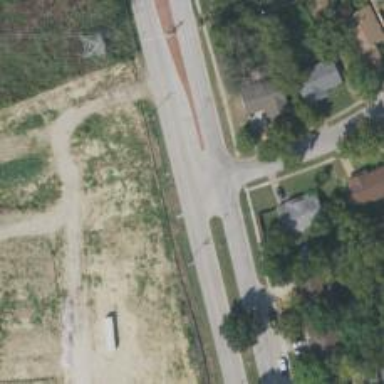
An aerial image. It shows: Secondary road with asphalt surface.